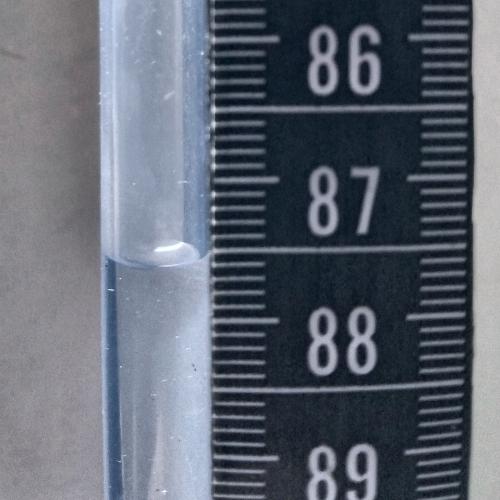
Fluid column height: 87.5 cm